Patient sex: M
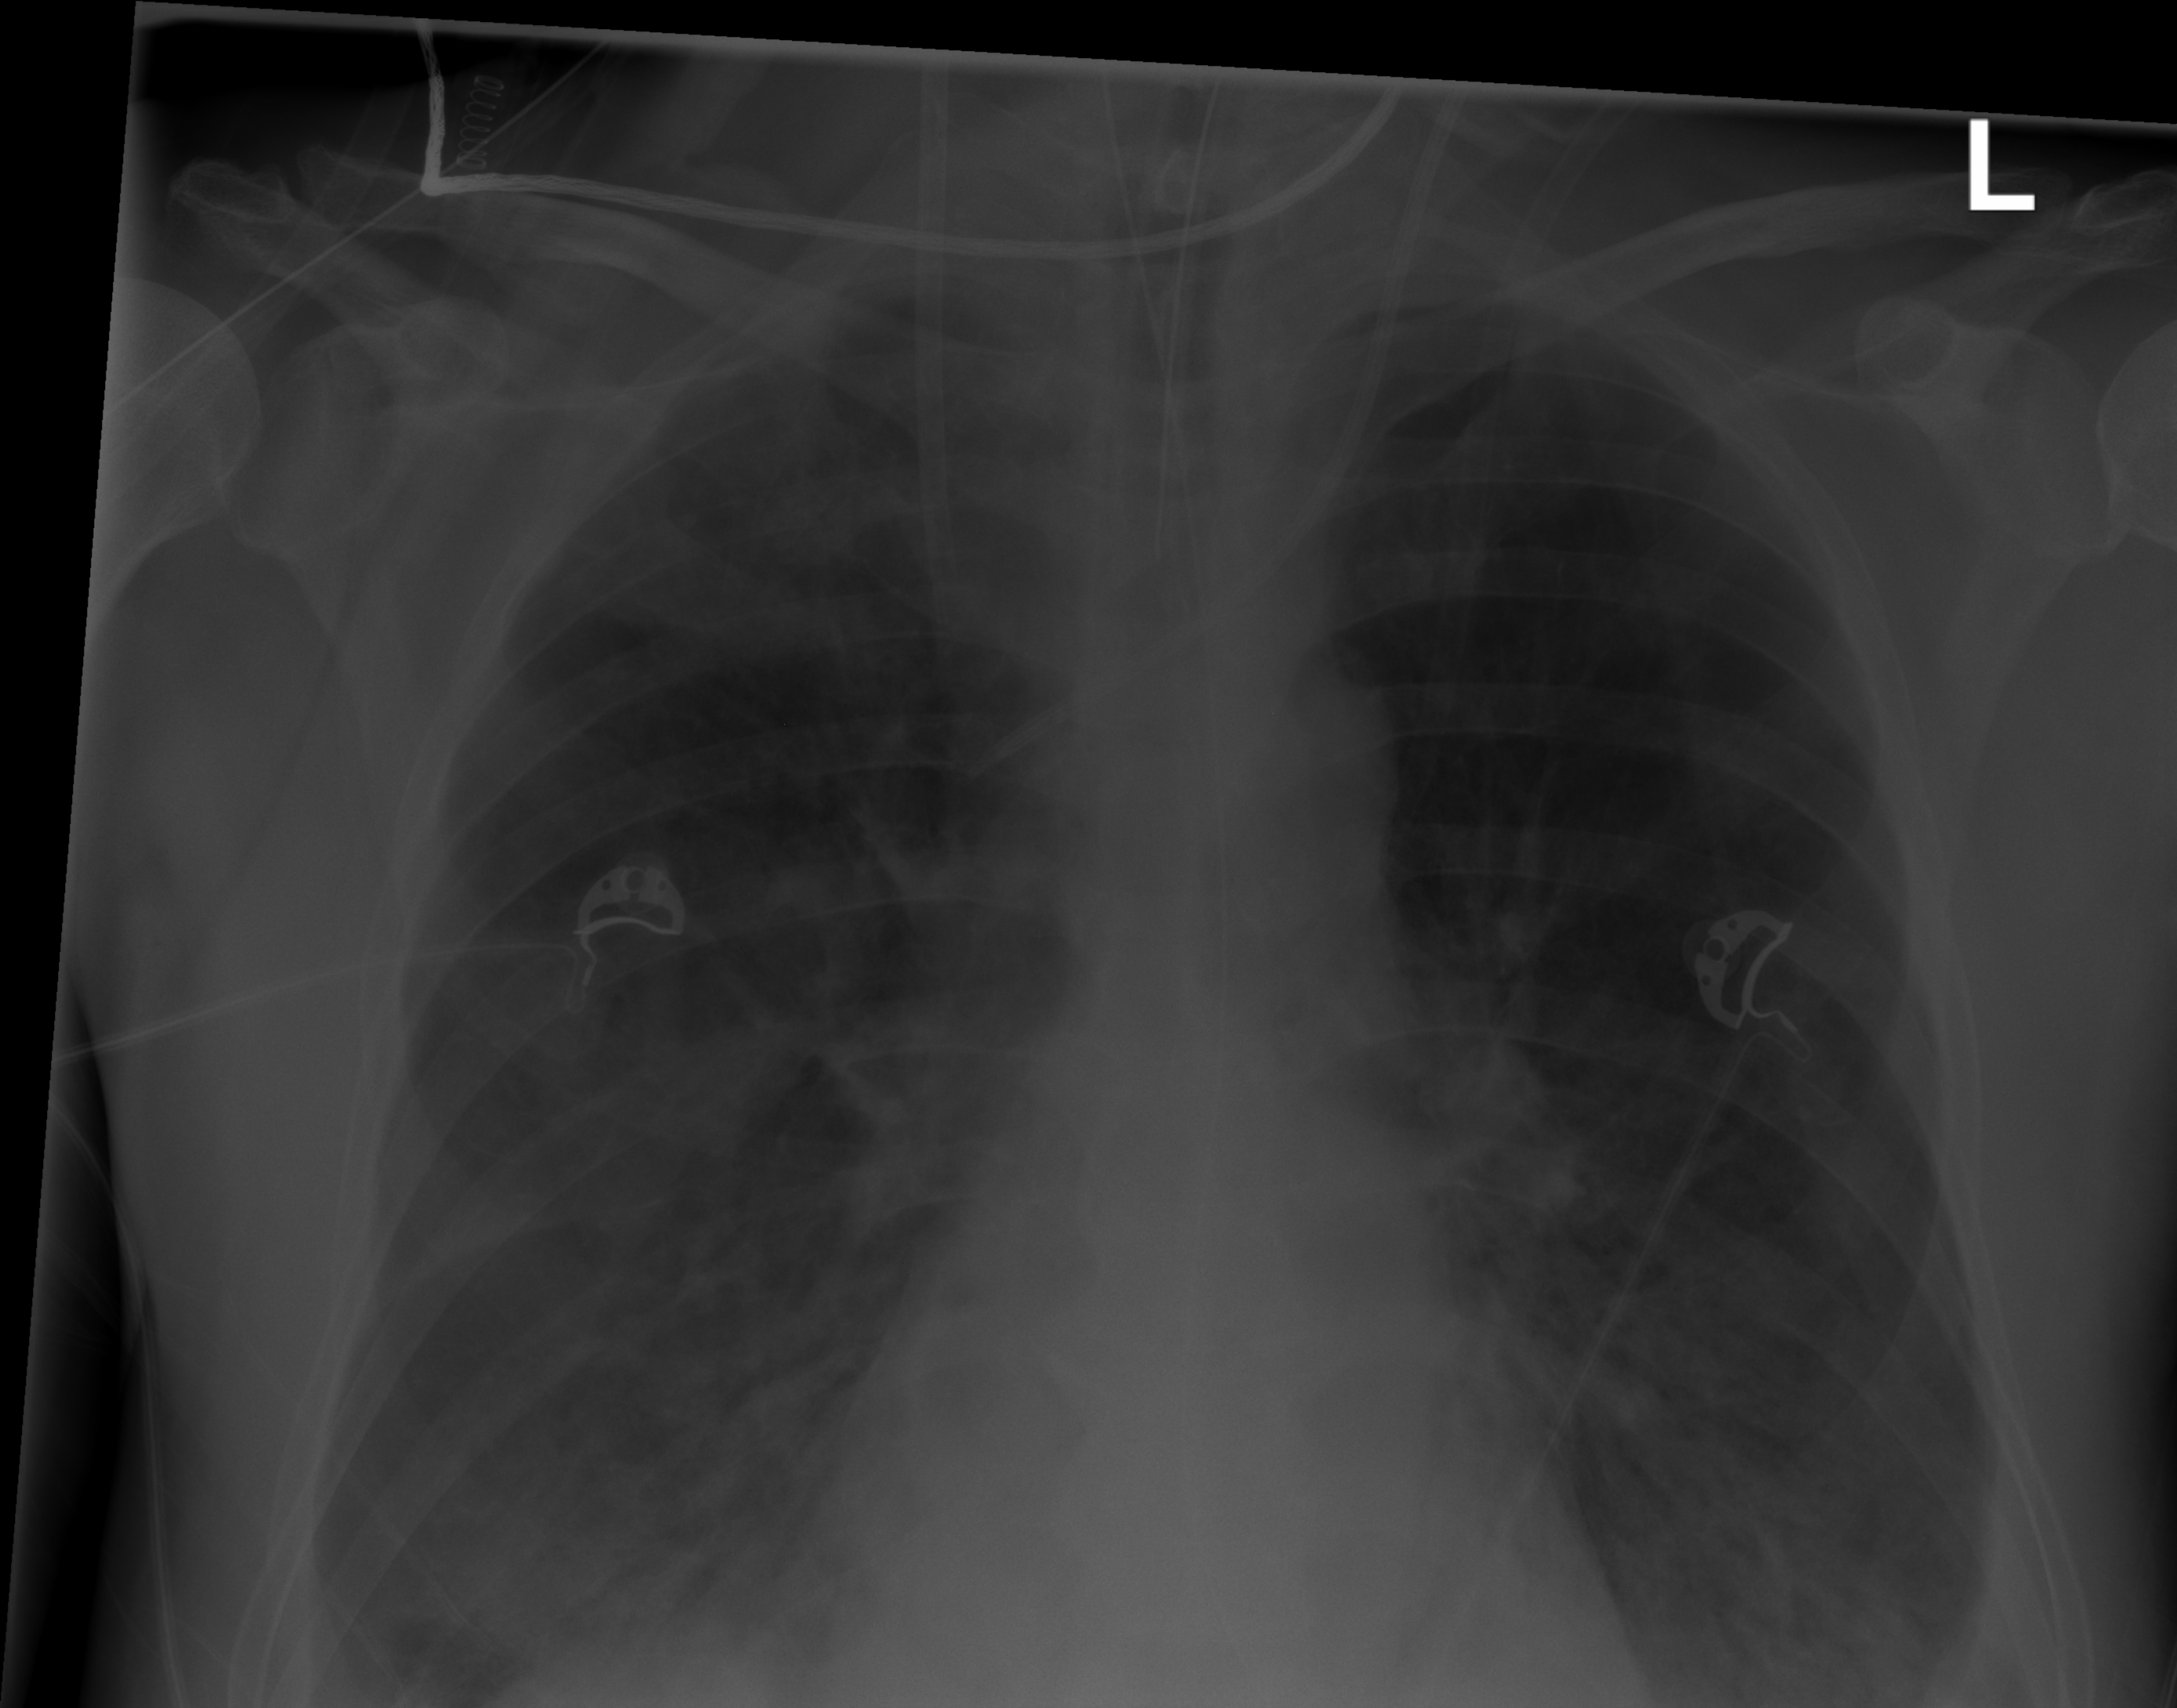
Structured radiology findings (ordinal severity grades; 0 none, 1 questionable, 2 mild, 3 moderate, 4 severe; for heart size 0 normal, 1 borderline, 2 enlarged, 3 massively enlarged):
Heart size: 0
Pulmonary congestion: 0
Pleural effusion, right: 2
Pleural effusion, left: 2
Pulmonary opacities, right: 0
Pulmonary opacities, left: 0
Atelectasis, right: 2
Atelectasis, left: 2